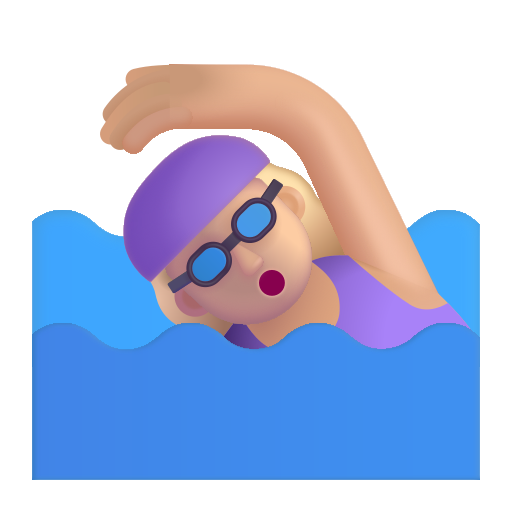
woman swimming color  light